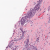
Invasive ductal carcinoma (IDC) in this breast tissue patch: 1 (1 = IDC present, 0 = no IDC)